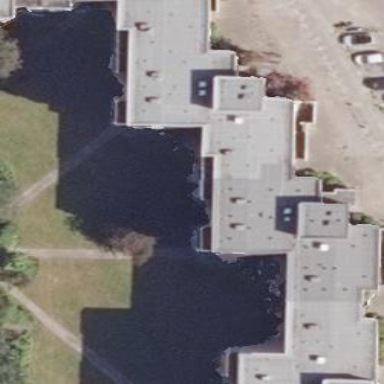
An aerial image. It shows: Flat-roofed apartment building.